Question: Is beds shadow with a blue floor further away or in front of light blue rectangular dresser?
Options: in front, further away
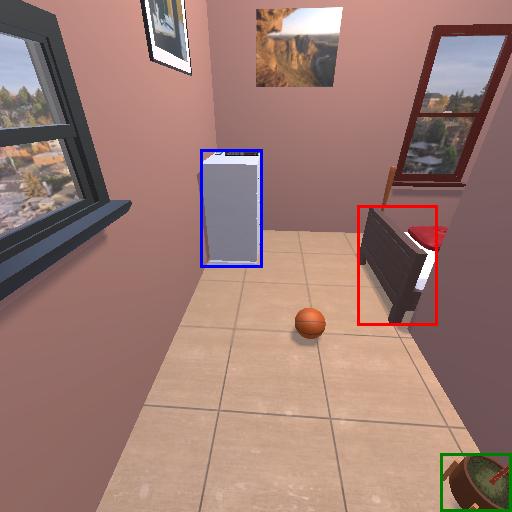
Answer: in front